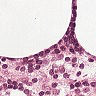
Metastatic tissue present: no